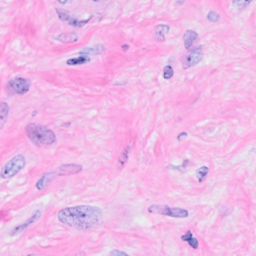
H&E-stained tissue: Breast